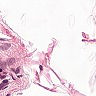
Metastatic tissue present: no